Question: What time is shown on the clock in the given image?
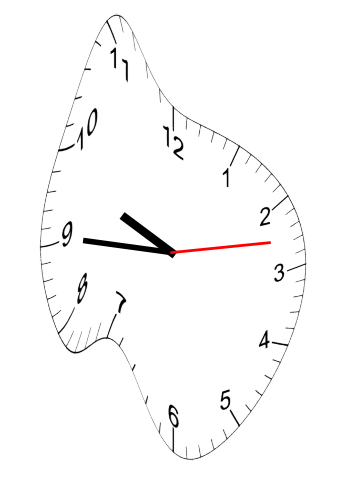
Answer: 09:45:13